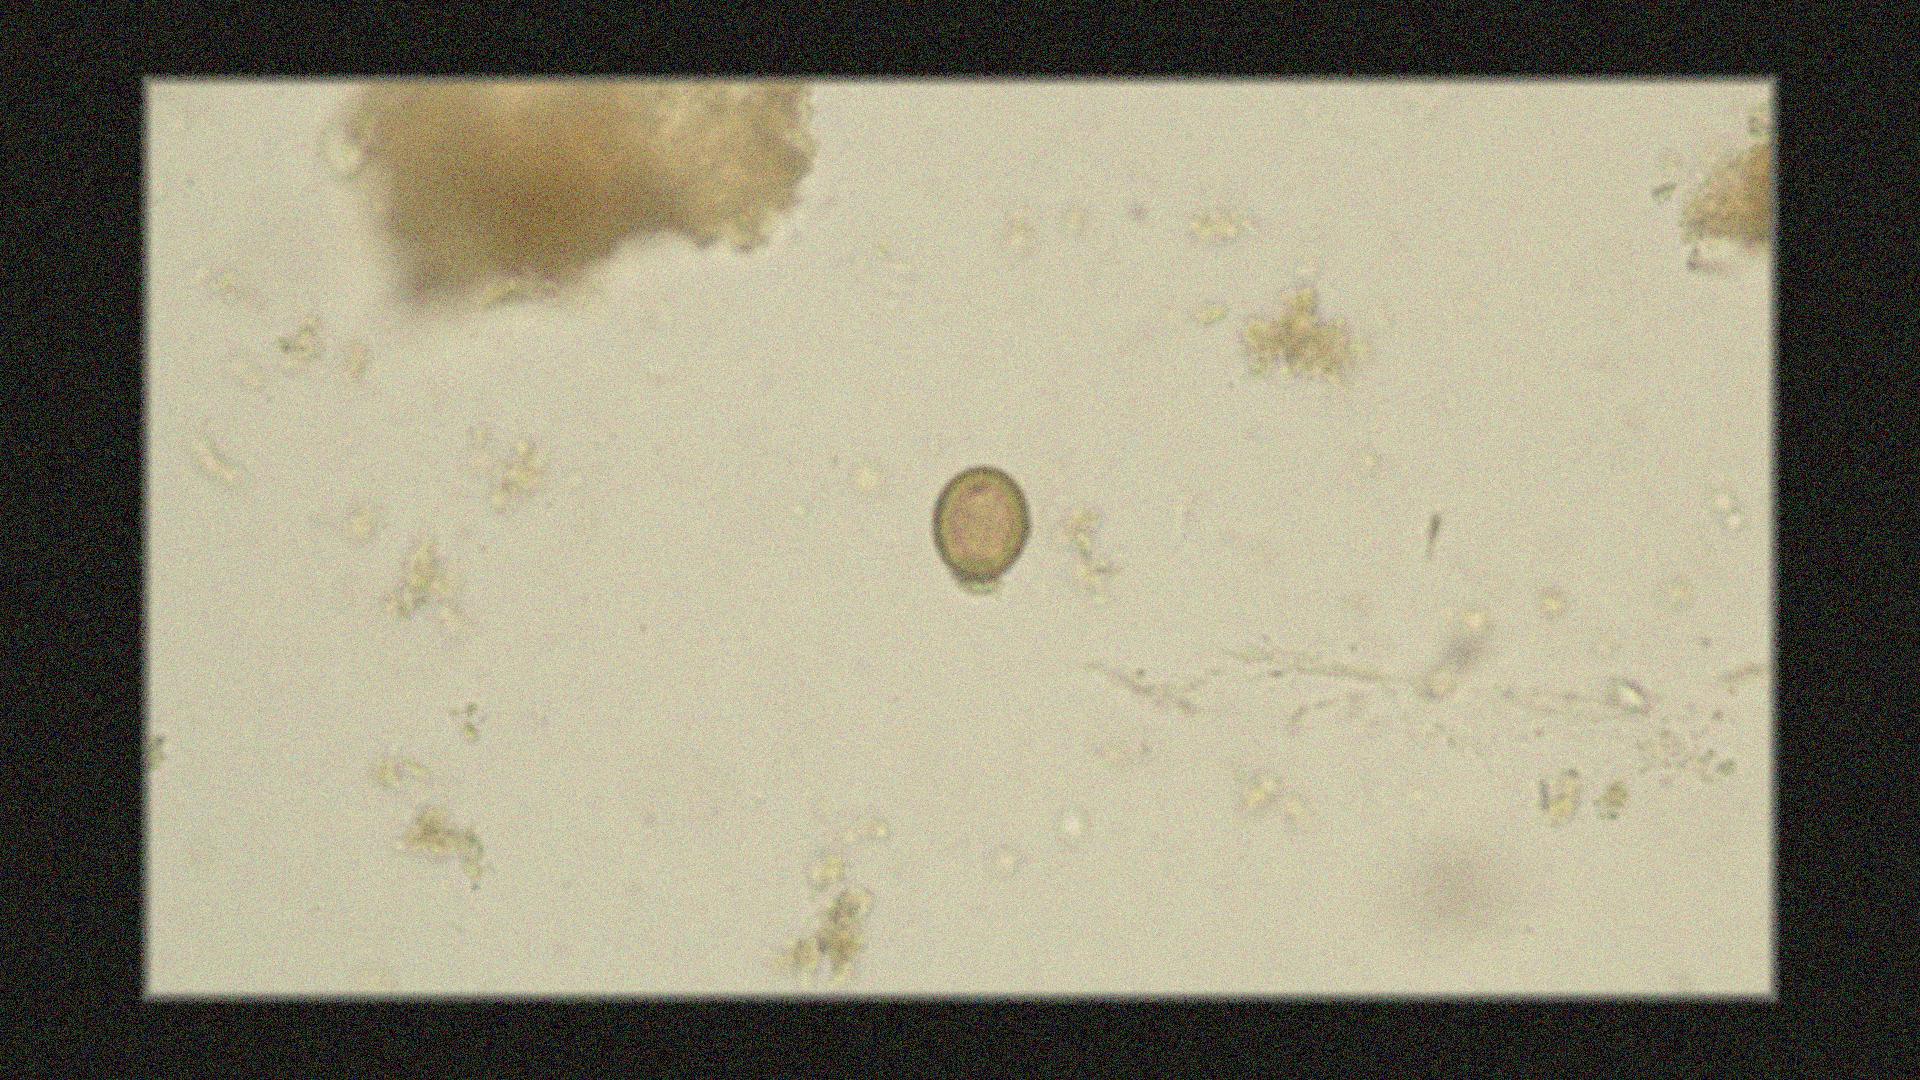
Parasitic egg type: Taenia spp. egg